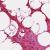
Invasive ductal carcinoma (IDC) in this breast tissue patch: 0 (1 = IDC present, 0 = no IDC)